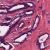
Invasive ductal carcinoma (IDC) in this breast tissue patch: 1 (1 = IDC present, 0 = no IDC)